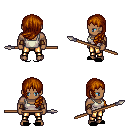
a pixel art fantasy rpg character, male body template, human, dark skin, white pirate shirt, gold greaves, brunette left-swept hairstyle, cloth bracers, black slippers, spear, four views (front, back, left, right), 2x2 character sprite sheet, small pixel art, hard edges, no anti-aliasing